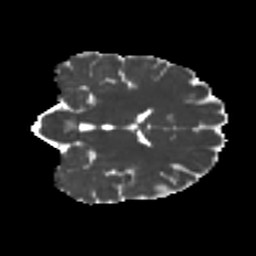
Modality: MD
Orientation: coronal
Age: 34
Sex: female
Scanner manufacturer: ge
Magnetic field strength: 3 T
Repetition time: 7.8 s
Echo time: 0.0606 s